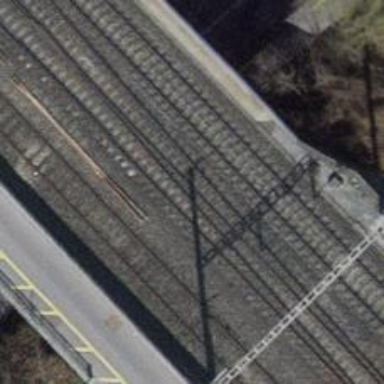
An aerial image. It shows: Railway bridge with one track and electrified contact line. It serves as siding.